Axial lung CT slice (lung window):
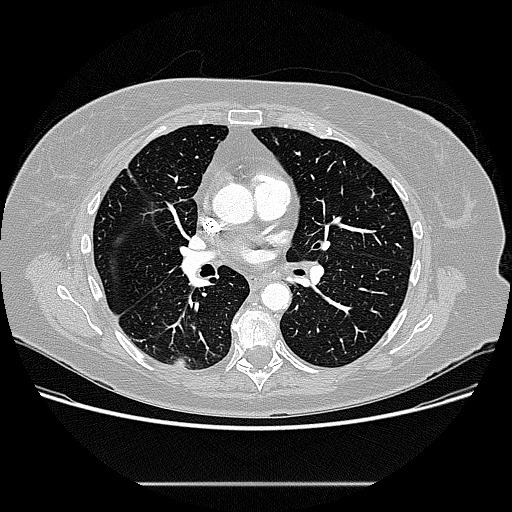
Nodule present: yes
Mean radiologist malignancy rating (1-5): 3